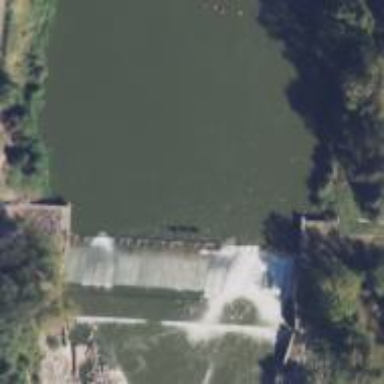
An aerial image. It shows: Weir along the waterway.